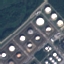
Land use / land cover: Industrial